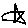
Label: star